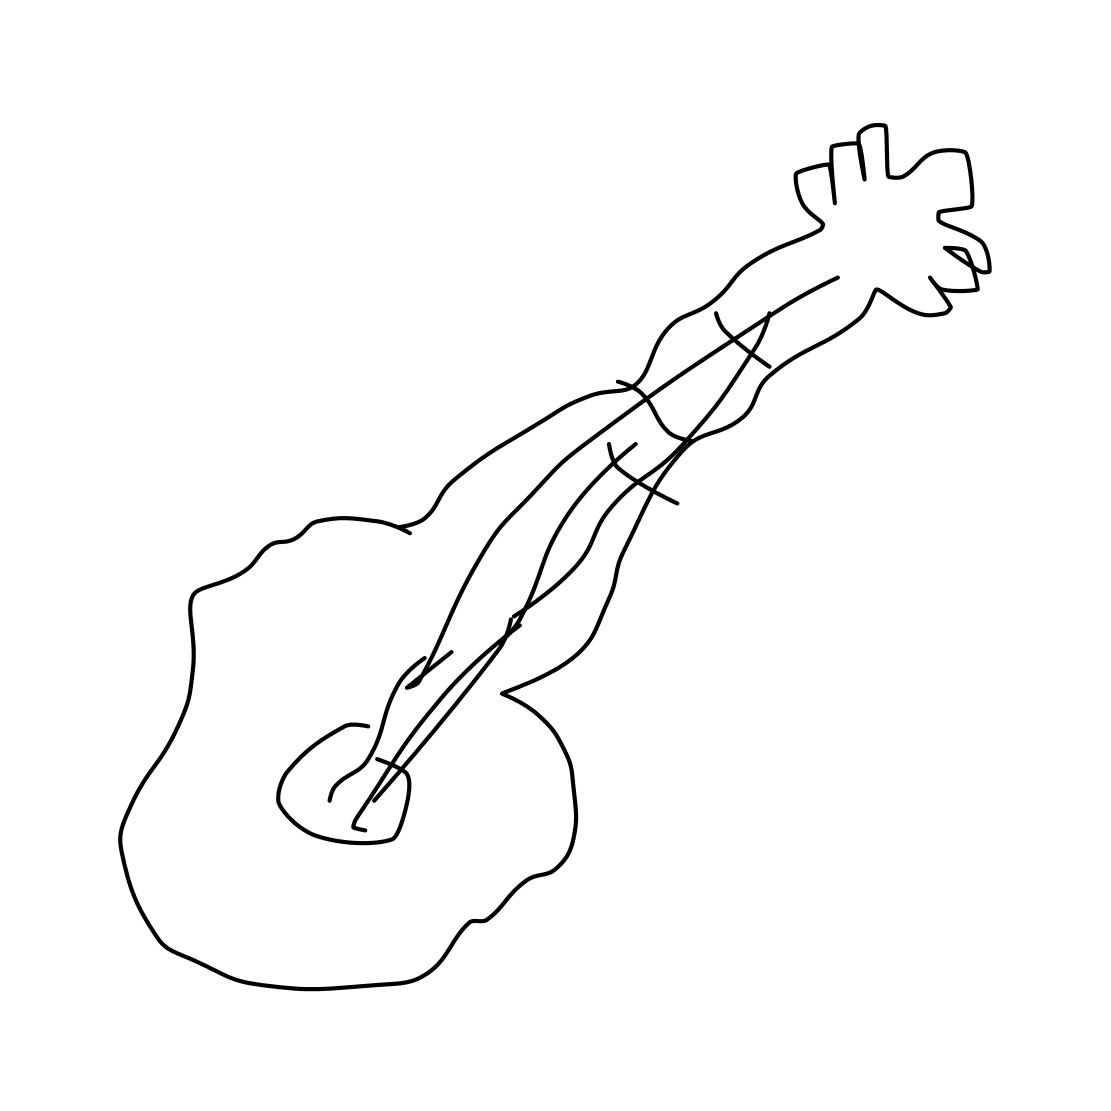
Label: violin